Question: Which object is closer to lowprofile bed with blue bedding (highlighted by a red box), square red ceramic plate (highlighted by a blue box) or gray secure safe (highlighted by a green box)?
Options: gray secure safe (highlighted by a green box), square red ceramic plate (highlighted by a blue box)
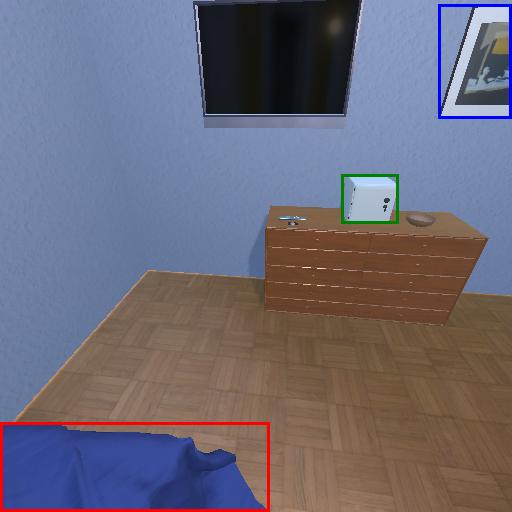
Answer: gray secure safe (highlighted by a green box)